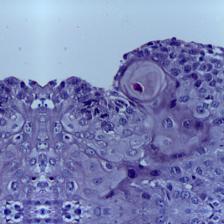
Diagnosis: OSCC